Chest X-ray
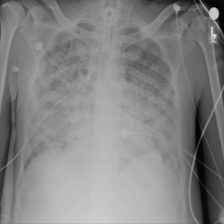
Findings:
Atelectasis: negative
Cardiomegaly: negative
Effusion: negative
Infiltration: positive
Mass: negative
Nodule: negative
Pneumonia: negative
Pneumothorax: negative
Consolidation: negative
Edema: negative
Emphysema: negative
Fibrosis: negative
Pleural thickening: negative
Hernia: negative